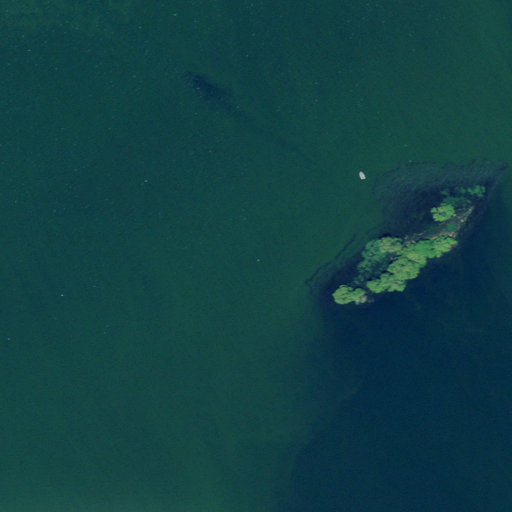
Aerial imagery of island in California named Monitor Island containing open water, herbaceous wetlands, and shrub